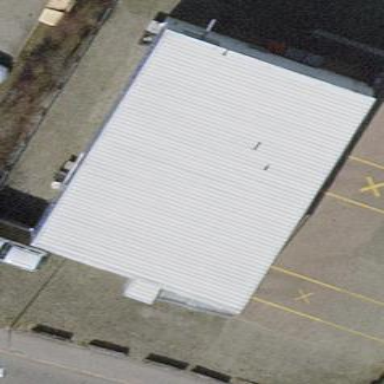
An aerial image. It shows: Commercial building.